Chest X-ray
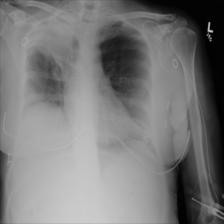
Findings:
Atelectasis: negative
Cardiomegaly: negative
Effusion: negative
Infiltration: negative
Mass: negative
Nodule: negative
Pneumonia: negative
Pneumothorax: negative
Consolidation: positive
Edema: negative
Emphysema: negative
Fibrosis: negative
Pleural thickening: negative
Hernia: negative